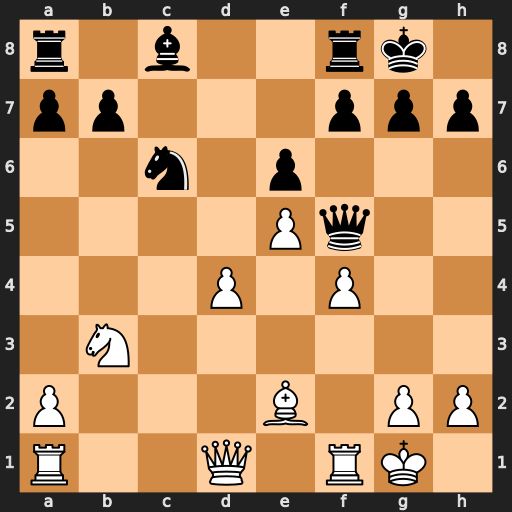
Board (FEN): r1b2rk1/pp3ppp/2n1p3/4Pq2/3P1P2/1N6/P3B1PP/R2Q1RK1
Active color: w
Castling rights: -
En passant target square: -
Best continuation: Bd3 Qxd3 Qxd3